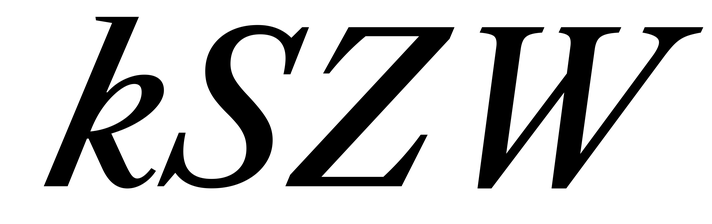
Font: LibreCaslonText-Italic_Medium_Italic